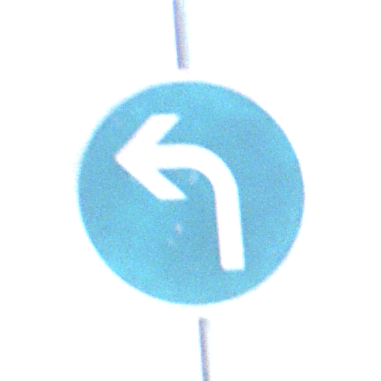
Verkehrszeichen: VorgeschriebeneFahrtrichtungLinks
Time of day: MorningAfternoon
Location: Outdoor (Nature)
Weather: Clear
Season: NotSpecified
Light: Natural